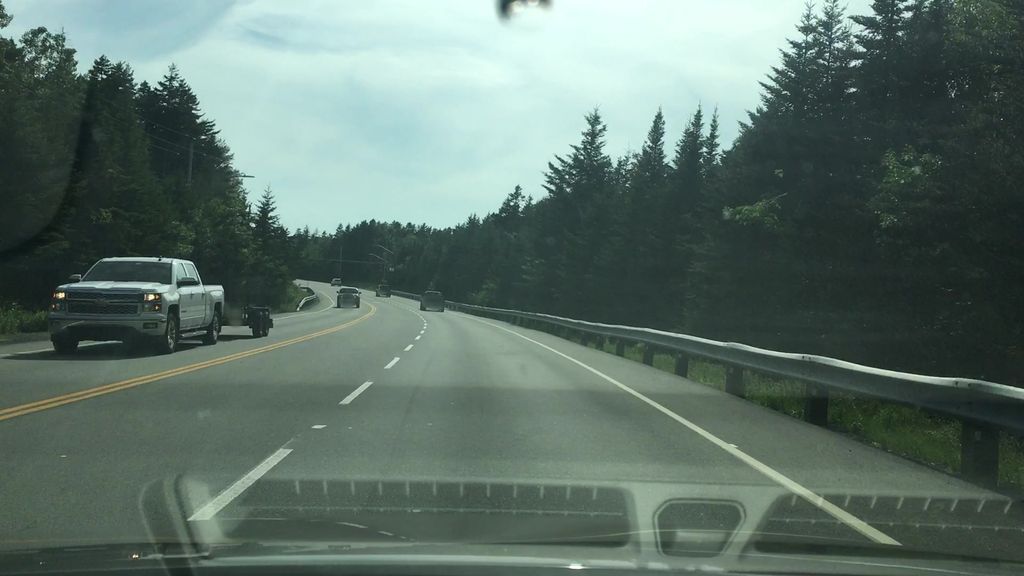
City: halifax